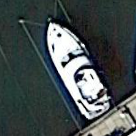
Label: civil